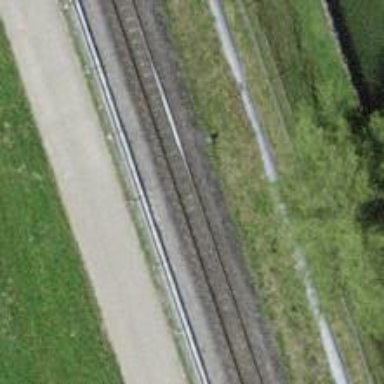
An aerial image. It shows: Railway signal.